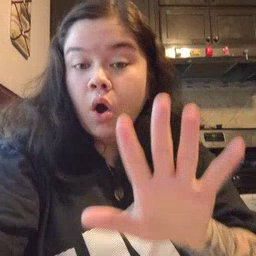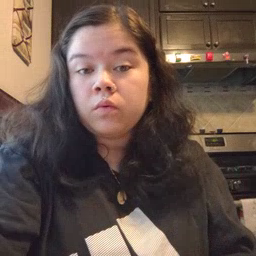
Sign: blow